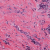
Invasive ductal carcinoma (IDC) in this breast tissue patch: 0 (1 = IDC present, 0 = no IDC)